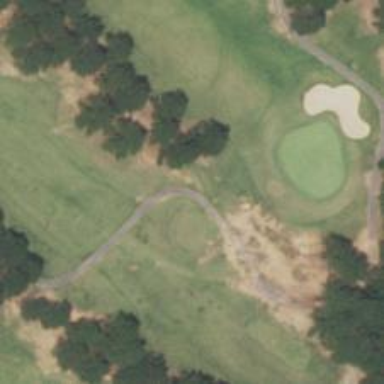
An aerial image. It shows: Path for both roads and golfers.